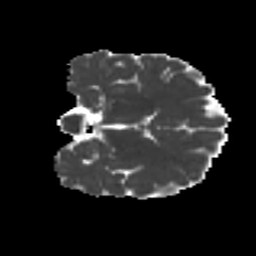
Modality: MD
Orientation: coronal
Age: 23
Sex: female
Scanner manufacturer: ge
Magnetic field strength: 3 T
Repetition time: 7.8 s
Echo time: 0.0606 s